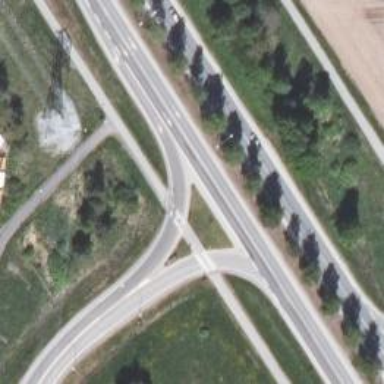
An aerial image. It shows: Trunk link highway.